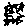
Label: star